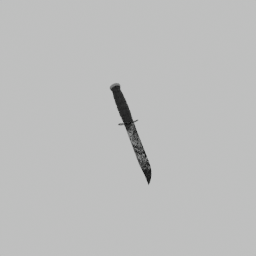
Label: tools